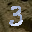
Label: 3